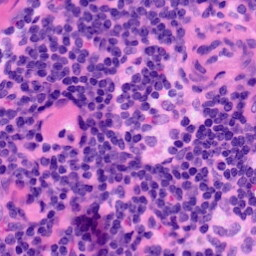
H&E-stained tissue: LymphNode